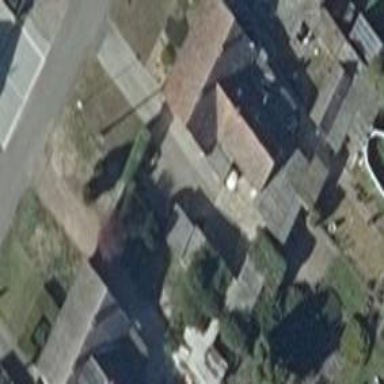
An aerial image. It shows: Residential building.